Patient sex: M
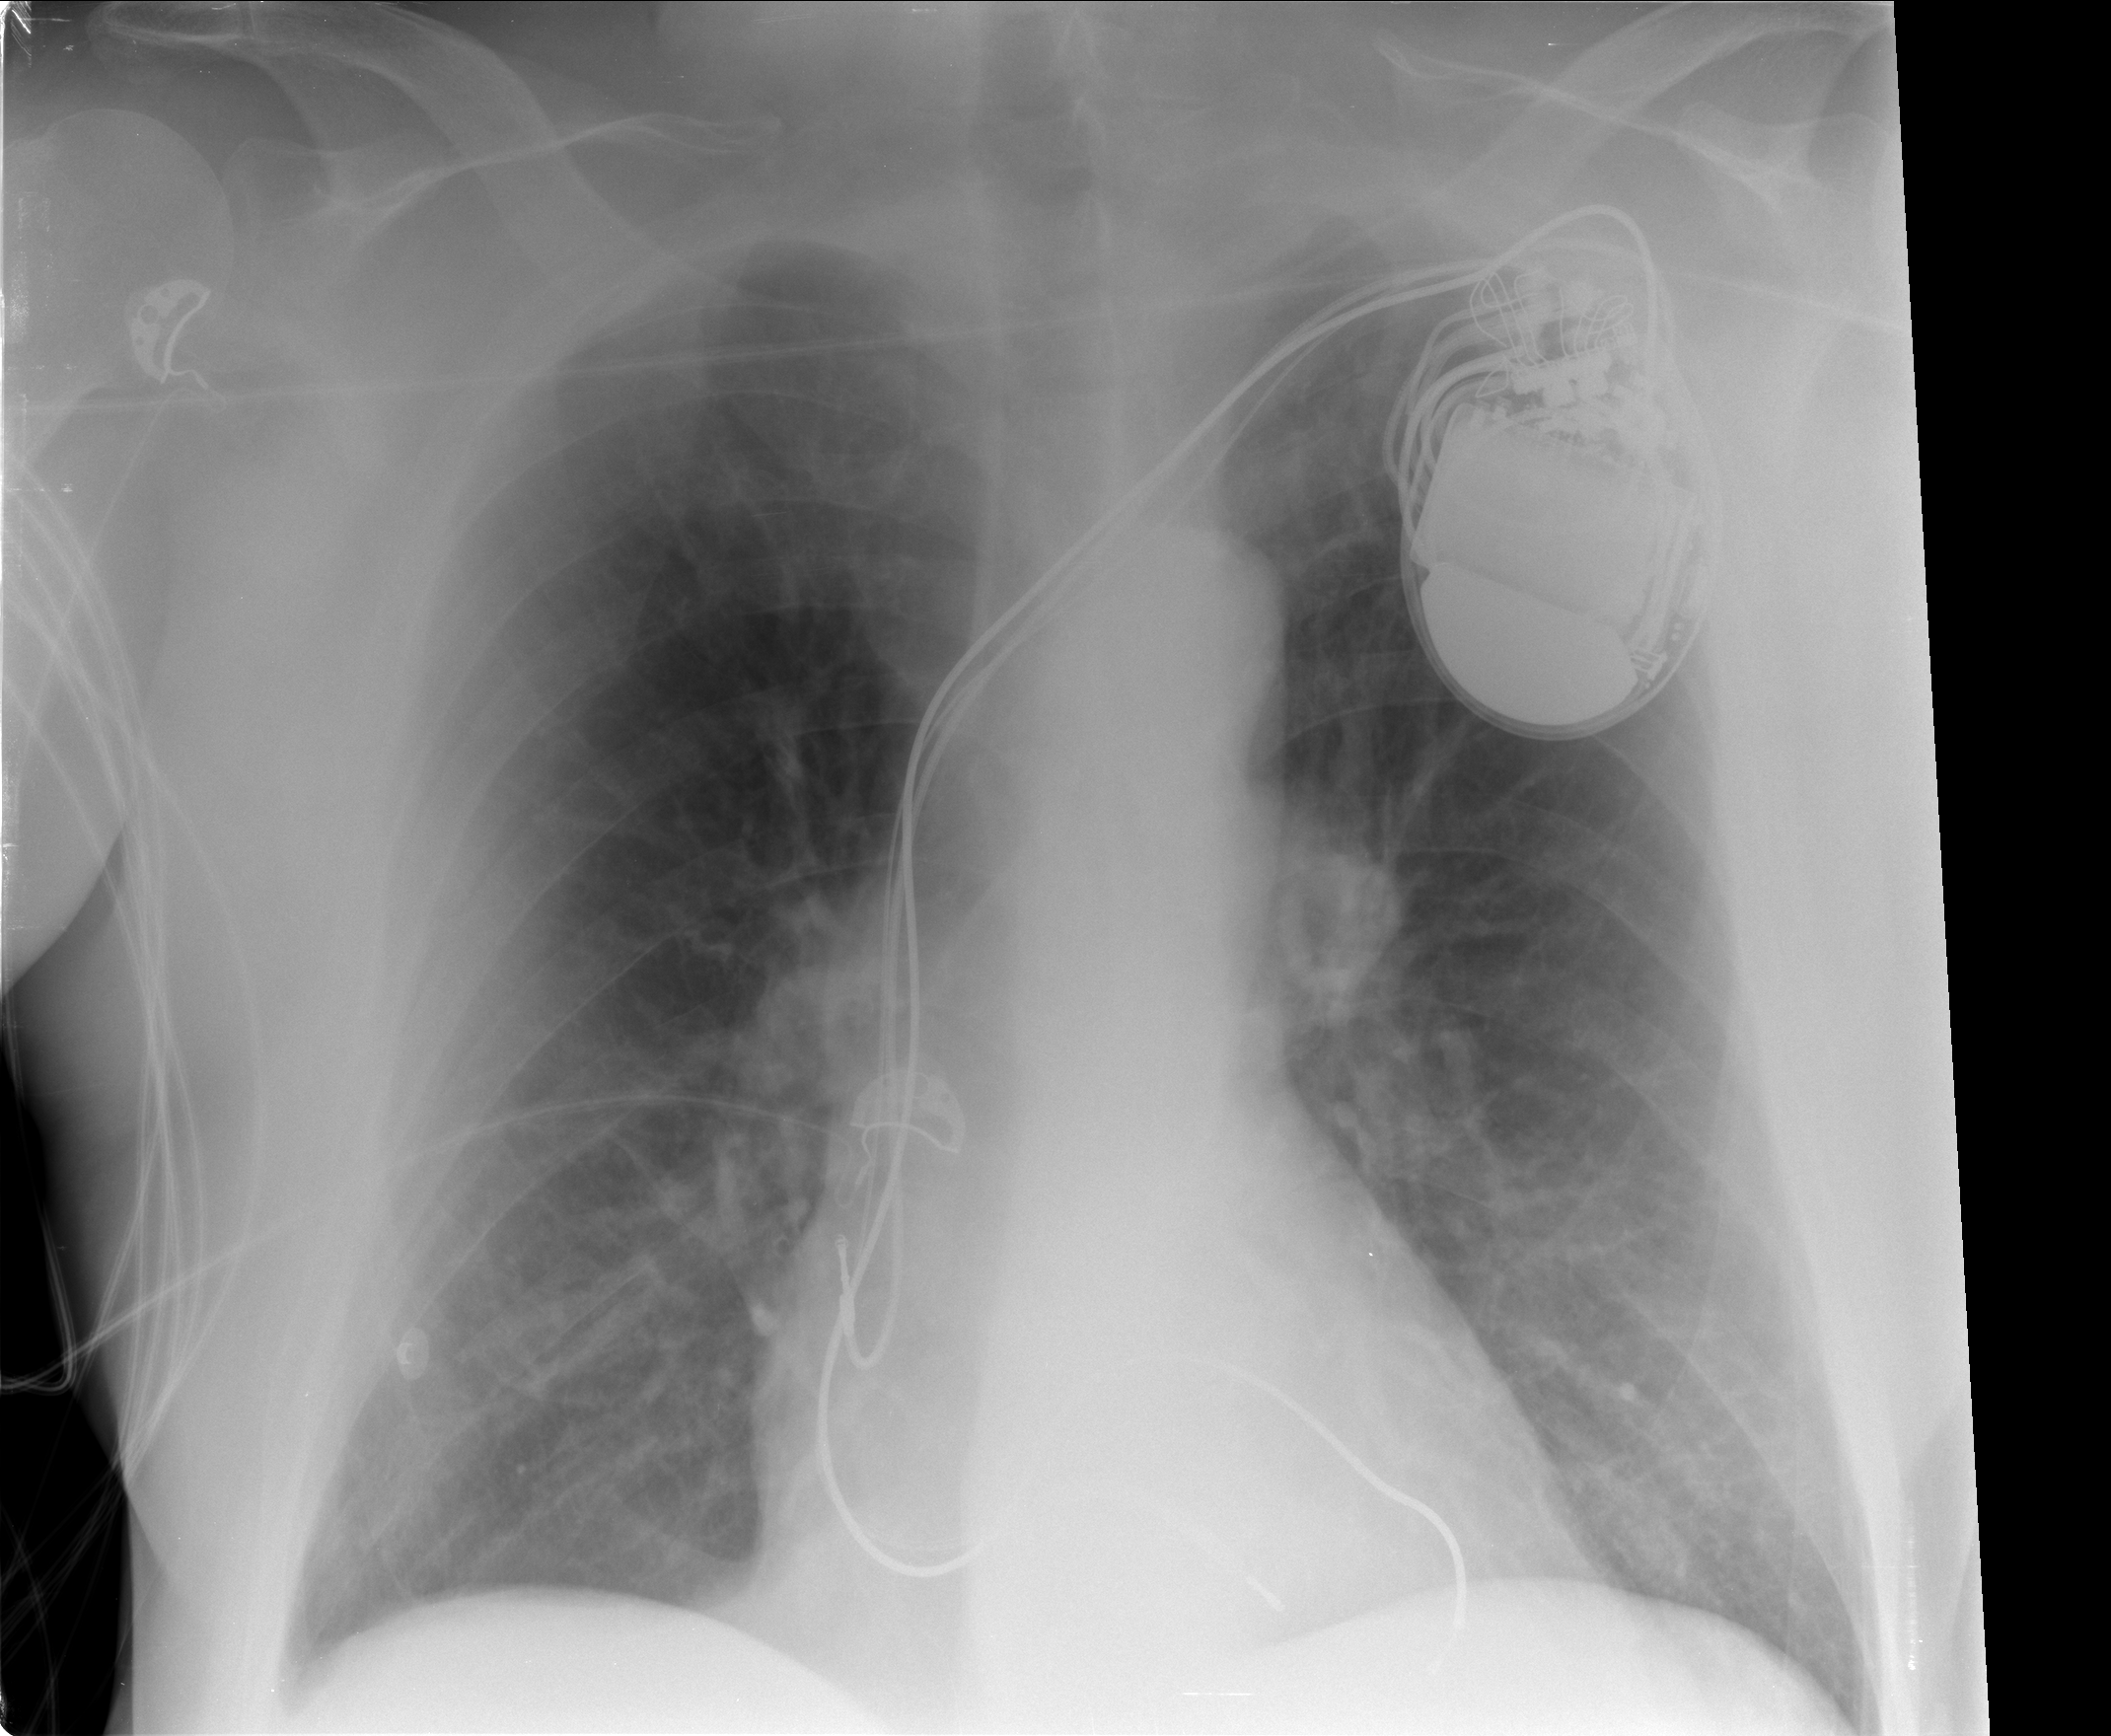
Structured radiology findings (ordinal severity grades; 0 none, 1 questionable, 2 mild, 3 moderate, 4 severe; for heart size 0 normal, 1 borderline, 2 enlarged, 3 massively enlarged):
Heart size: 0
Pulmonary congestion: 0
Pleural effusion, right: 0
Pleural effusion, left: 0
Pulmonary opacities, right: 0
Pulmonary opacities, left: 0
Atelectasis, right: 2
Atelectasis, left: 0